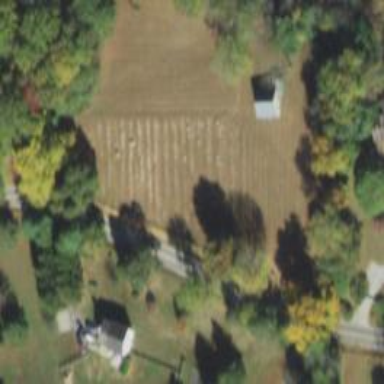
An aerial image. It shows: Cemetery.